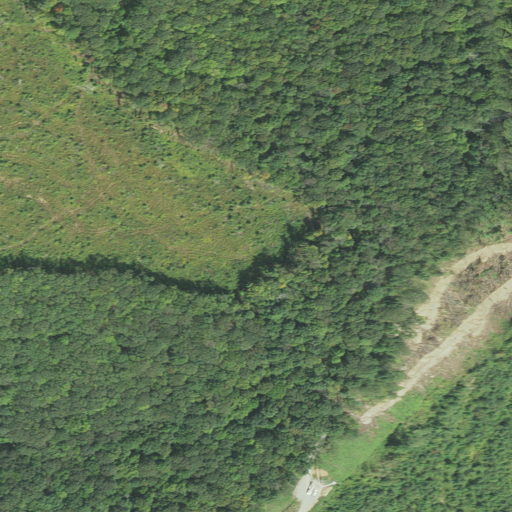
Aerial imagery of mountain in West Virginia named Stevens Knob containing deciduous forest, shrub, grassland, and mixed forest